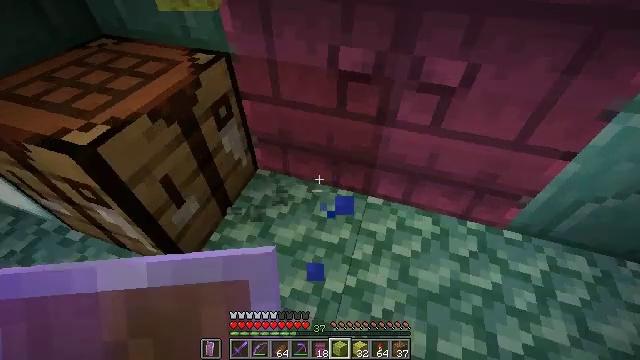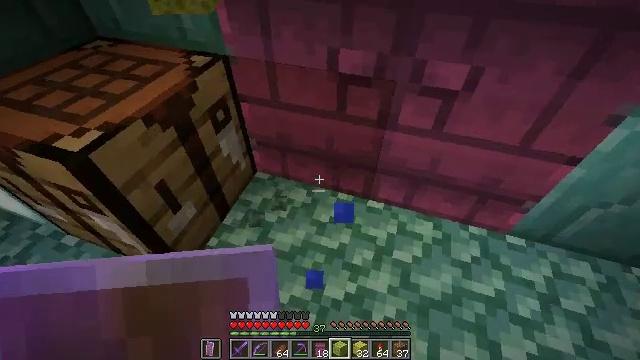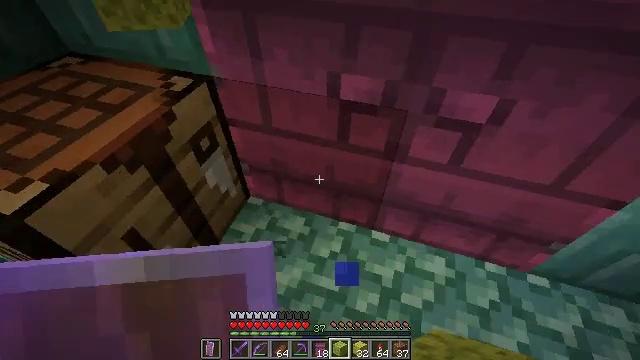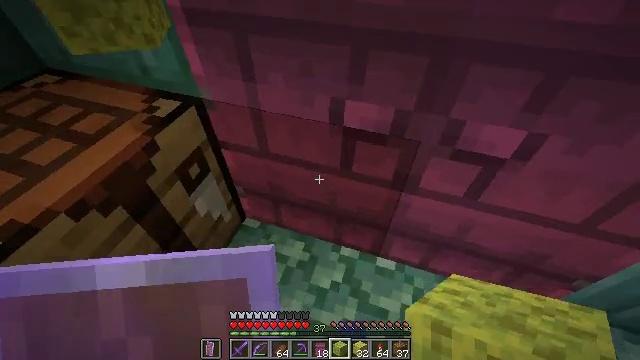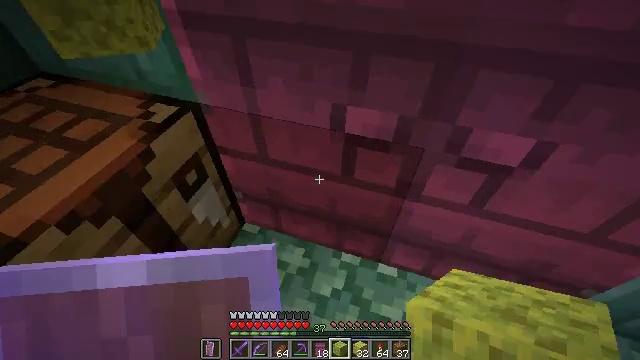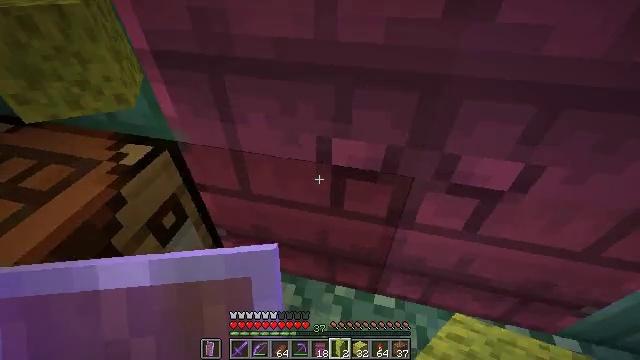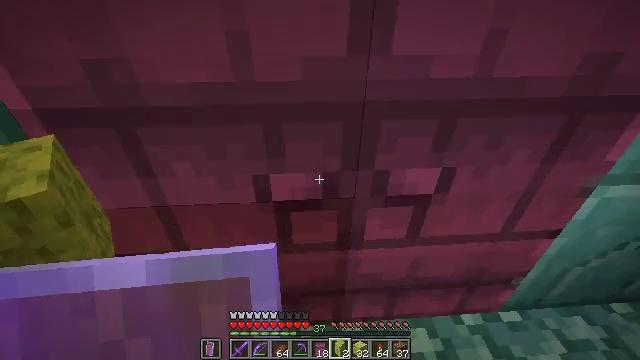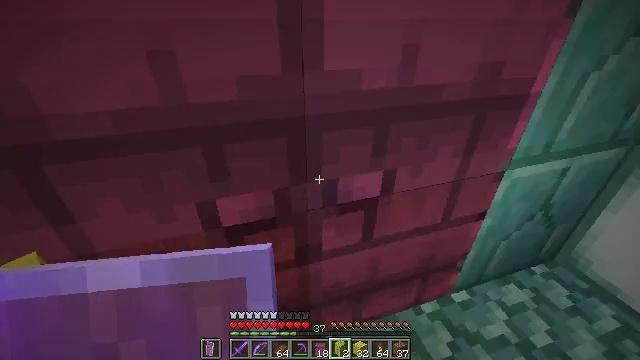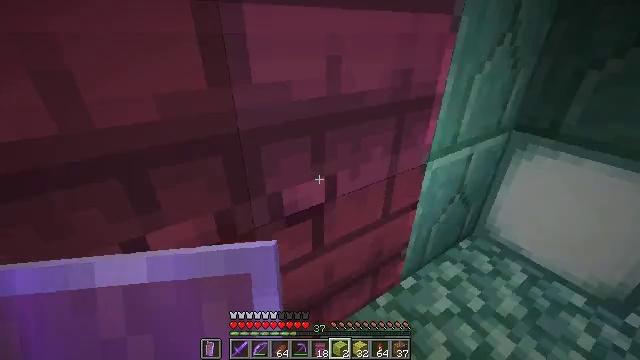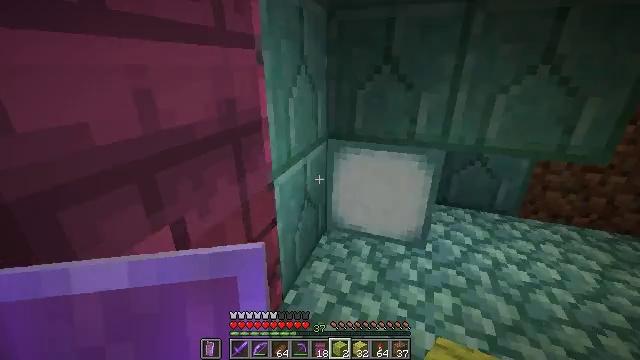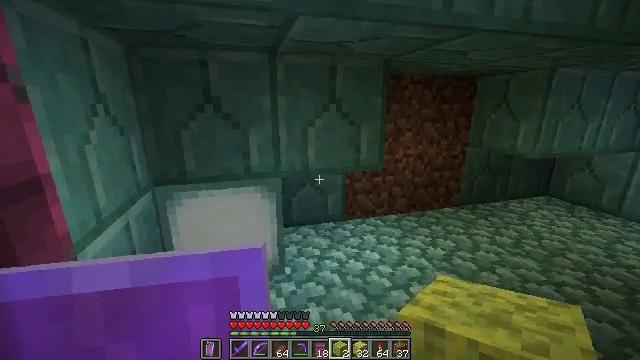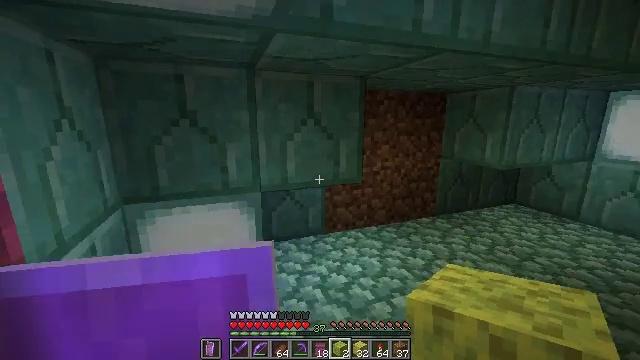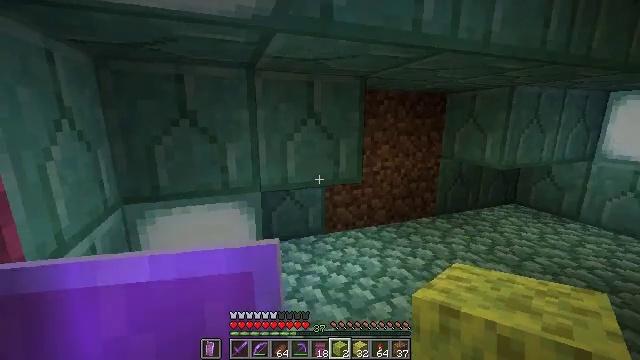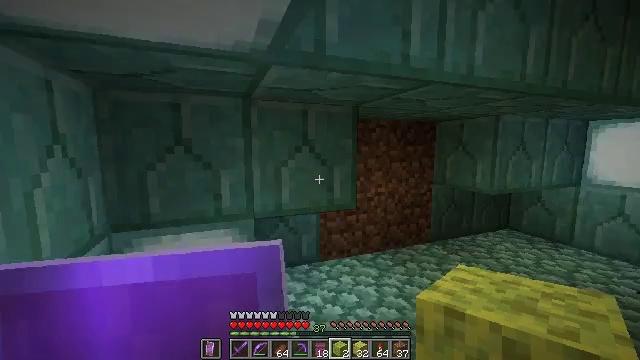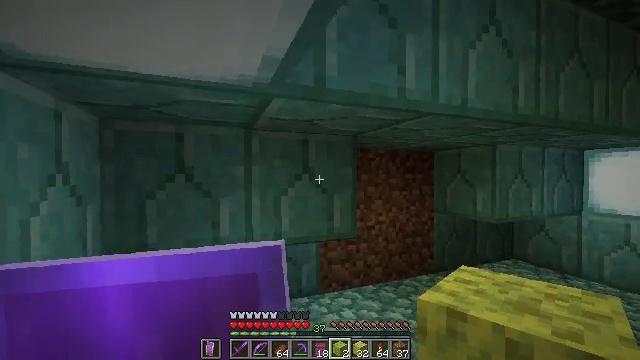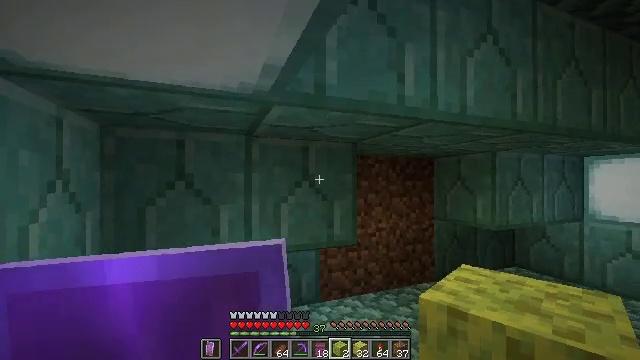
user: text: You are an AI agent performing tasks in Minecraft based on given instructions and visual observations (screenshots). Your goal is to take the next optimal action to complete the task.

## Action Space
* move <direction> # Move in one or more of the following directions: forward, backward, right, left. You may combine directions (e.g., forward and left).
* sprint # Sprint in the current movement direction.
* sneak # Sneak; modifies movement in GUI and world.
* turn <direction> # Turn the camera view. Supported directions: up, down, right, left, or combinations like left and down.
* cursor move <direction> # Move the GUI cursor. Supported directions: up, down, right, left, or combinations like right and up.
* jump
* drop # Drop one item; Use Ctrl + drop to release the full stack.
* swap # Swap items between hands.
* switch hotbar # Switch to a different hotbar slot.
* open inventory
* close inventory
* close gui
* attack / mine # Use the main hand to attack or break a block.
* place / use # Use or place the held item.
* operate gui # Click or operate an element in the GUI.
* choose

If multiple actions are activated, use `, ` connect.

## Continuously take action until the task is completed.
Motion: motion action
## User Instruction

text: Collect the wet sponge after mining.
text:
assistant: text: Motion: move forward
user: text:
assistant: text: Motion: move forward
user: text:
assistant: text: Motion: no_op
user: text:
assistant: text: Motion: no_op
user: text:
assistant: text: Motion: turn right and up
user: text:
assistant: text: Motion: turn right and up
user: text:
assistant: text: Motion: turn right and up
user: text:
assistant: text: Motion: turn right and up
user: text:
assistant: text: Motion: turn right and up
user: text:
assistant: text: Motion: turn right and up
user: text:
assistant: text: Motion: turn right and up
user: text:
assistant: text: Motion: no_op
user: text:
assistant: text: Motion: turn right and up
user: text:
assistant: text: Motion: turn up
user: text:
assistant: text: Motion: turn up
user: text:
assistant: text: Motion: no_op
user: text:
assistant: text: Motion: no_op
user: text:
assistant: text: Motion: move right, turn up
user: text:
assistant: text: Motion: move right
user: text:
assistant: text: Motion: move right
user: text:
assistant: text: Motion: move right
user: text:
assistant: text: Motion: no_op
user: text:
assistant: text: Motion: turn right and up
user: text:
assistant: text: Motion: turn right and up
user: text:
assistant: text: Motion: turn right and up
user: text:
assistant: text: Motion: turn right and up
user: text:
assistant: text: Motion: no_op
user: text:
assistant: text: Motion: move right
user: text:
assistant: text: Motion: move right
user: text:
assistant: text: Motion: move right